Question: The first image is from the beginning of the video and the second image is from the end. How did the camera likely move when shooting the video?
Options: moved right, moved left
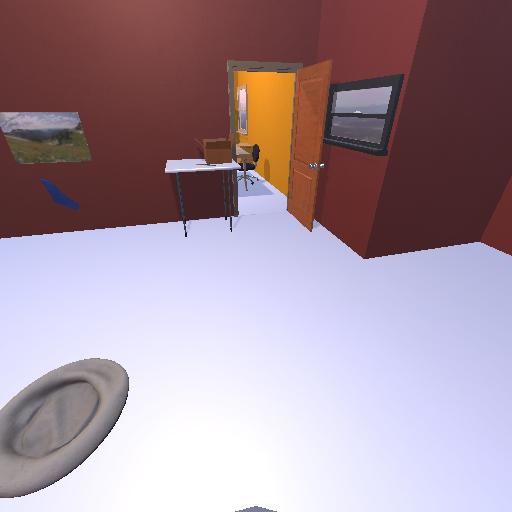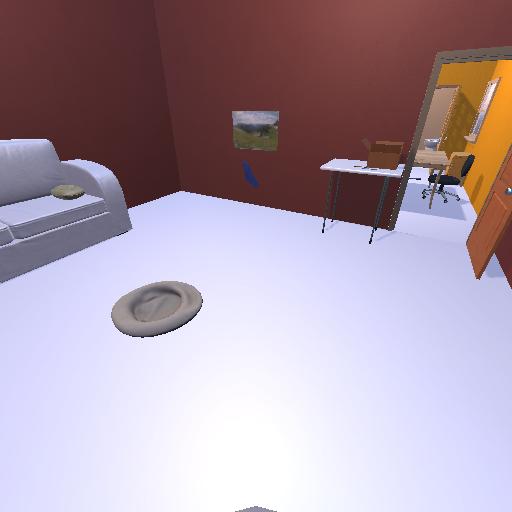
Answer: moved right